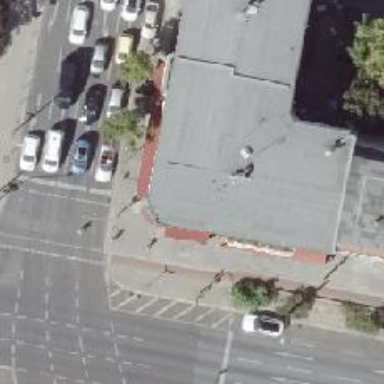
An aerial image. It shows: Bar.